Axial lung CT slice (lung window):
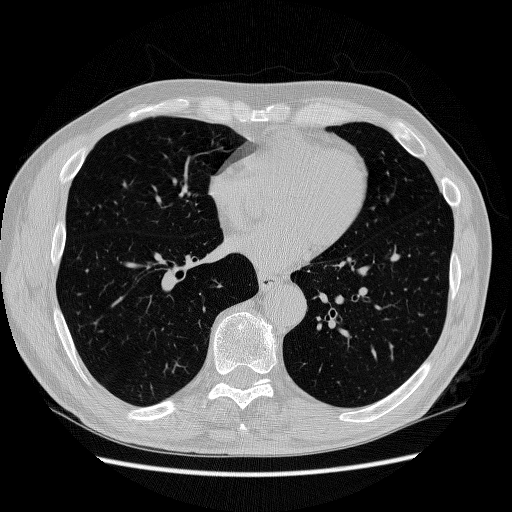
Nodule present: no